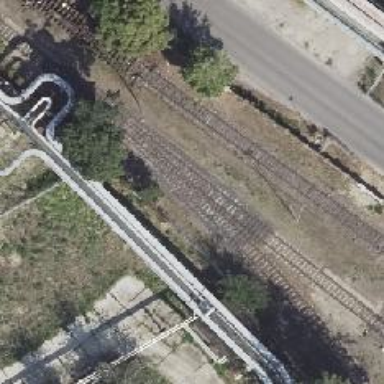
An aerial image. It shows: Railway switch.